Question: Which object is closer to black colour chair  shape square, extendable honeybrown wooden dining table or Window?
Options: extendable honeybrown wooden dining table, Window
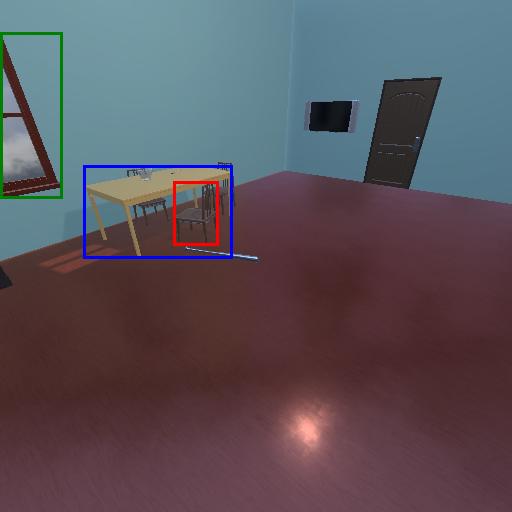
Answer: extendable honeybrown wooden dining table